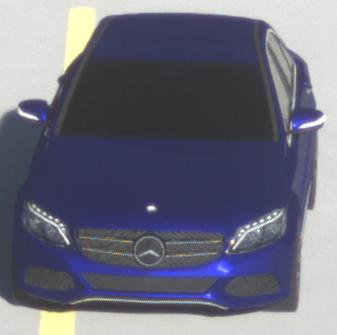
Make: Mercedes-Benz
Model: C 160
Detailed model: C-Class (205) Limousine
Model produced from: 2015/04
Model produced until: 2018/04
Doors: 4
Color: blue
Road condition: dry road
Daytime: sunrise or sunset
Contrast: medium contrast